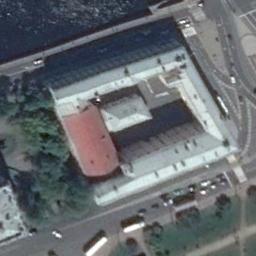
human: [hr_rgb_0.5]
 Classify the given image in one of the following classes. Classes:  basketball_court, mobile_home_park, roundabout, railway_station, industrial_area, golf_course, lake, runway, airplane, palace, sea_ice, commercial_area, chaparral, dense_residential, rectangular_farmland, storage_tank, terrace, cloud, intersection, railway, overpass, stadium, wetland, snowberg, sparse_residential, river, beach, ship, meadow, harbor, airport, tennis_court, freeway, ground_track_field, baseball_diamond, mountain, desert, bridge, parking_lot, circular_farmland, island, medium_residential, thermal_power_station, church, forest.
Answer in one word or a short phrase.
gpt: palace